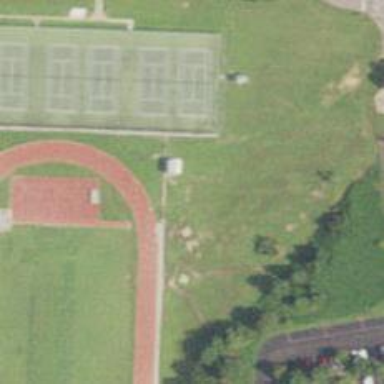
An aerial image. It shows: Track in leisure land.